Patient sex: M
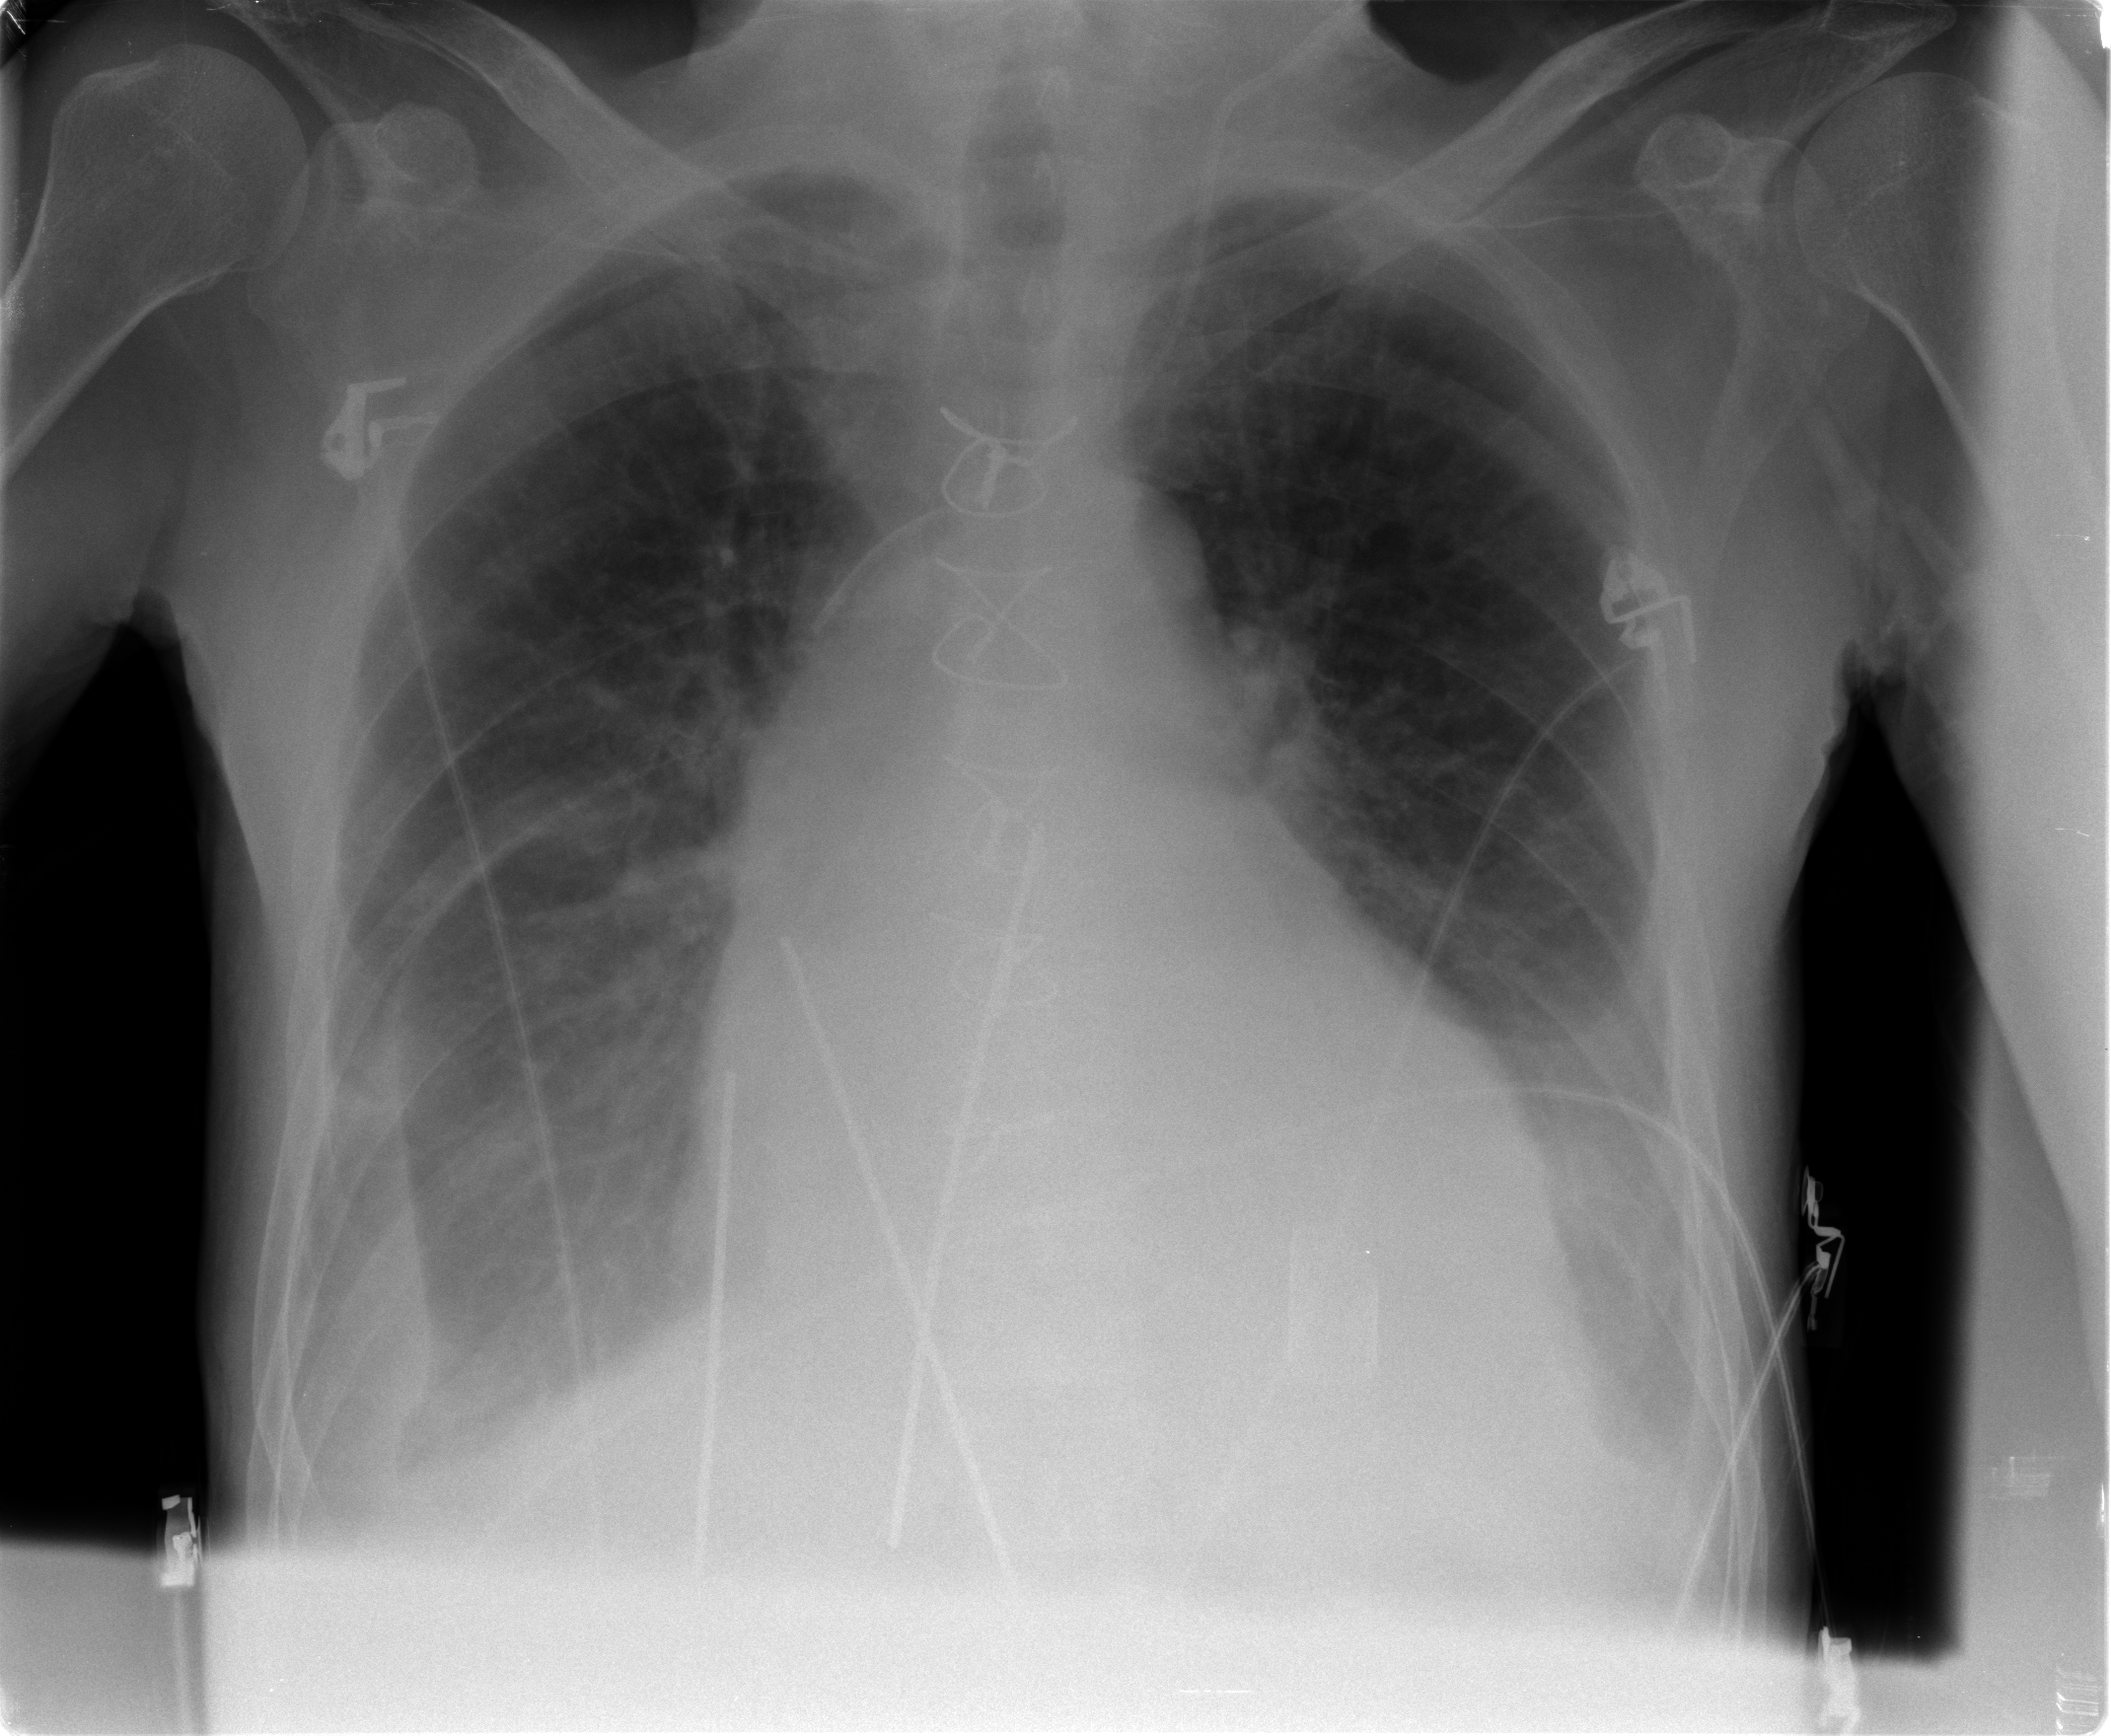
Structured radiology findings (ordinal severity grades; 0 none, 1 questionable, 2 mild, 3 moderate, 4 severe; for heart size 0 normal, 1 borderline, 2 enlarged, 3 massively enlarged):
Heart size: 2
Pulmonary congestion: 2
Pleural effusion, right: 2
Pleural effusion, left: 2
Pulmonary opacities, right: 0
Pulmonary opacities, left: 0
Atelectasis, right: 2
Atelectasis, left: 2